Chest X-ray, PA view. Patient: 27 years old, sex F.
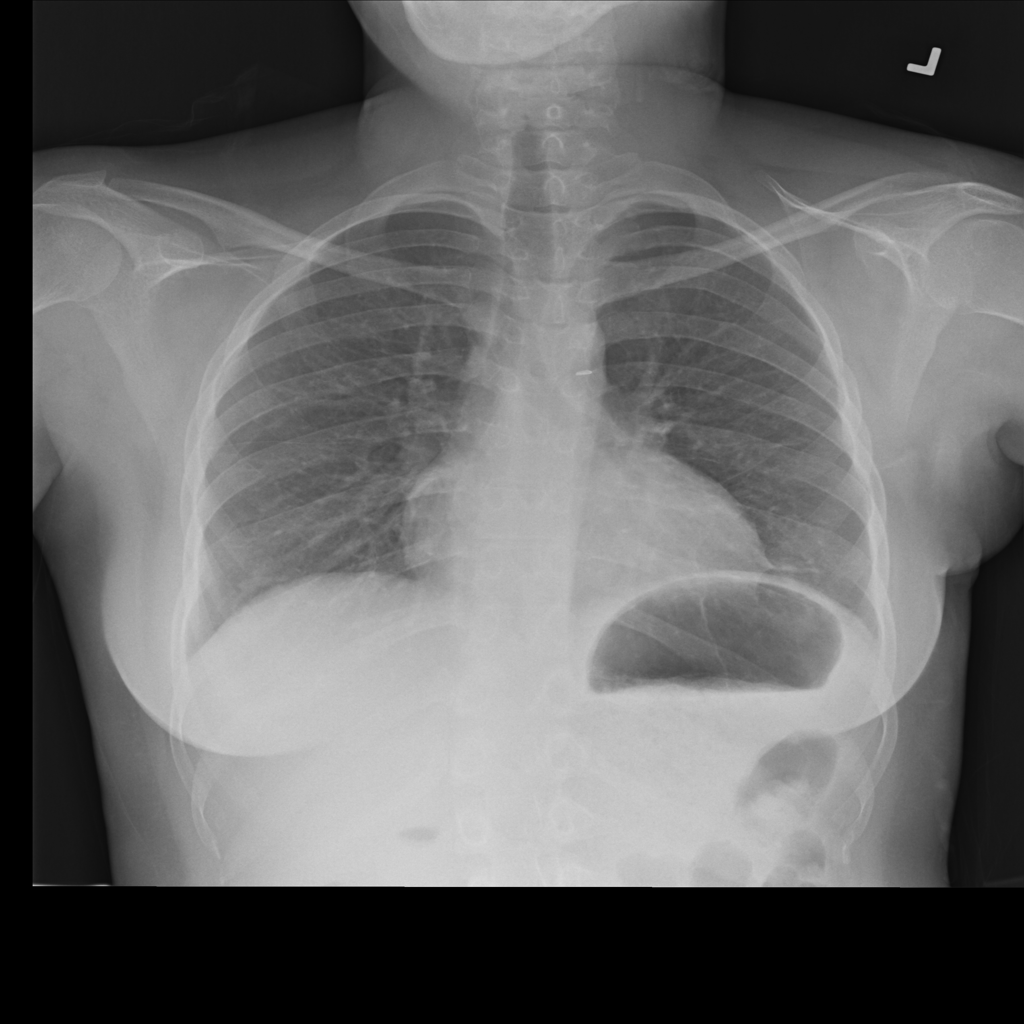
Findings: No Finding